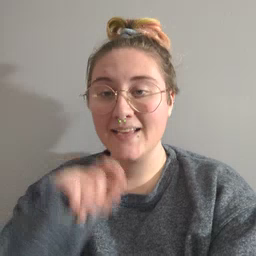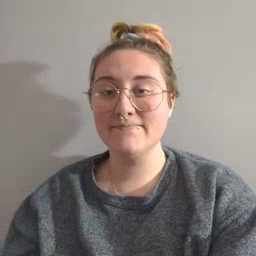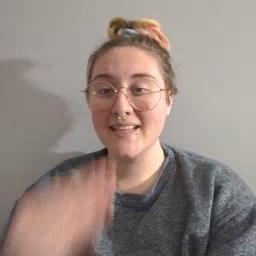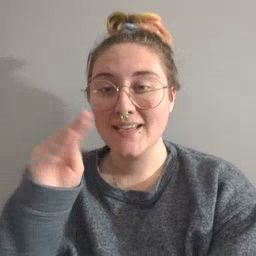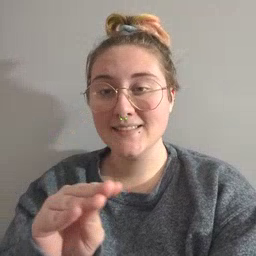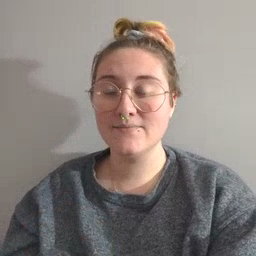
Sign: kiss